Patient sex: M
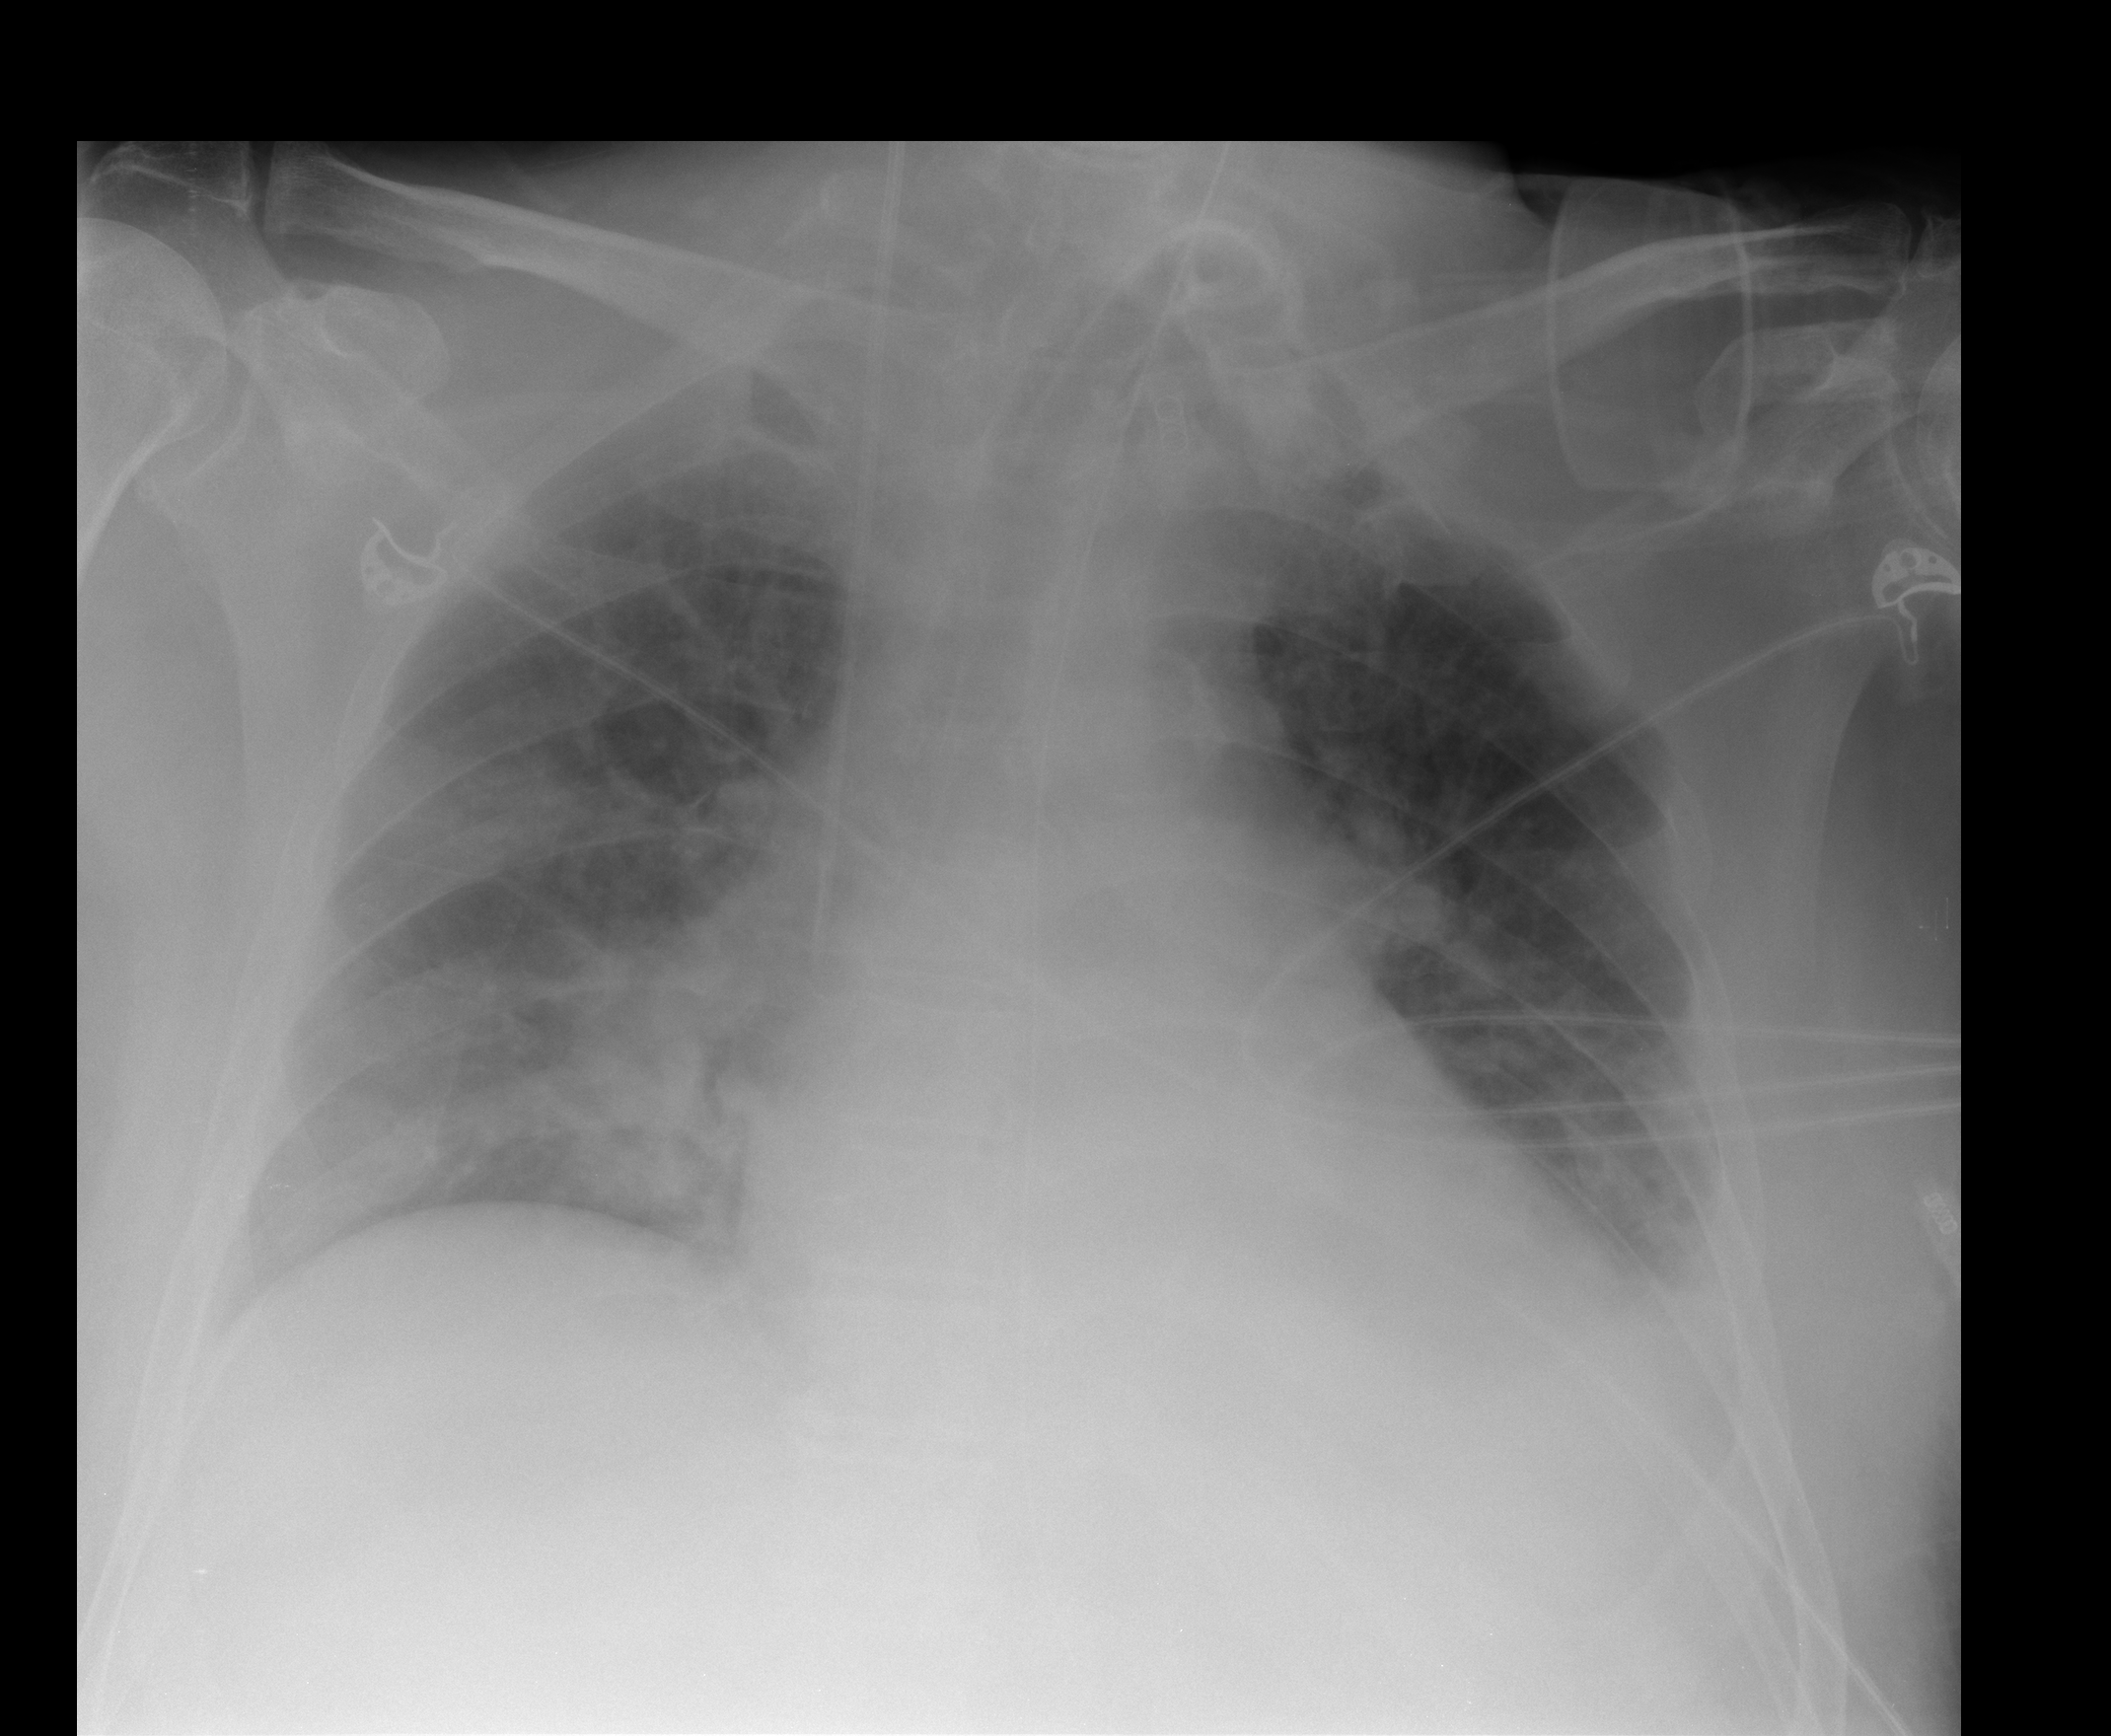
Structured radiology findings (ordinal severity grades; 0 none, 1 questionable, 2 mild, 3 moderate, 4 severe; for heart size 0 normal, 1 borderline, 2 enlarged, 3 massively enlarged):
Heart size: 2
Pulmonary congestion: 2
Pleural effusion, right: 0
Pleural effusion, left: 2
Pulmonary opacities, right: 2
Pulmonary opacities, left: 2
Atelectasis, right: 2
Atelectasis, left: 2